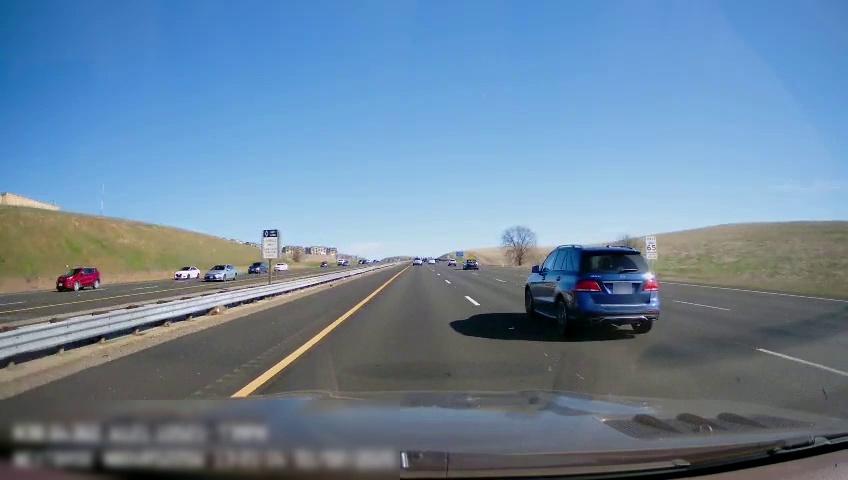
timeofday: Day
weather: Sunny
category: Drivable Space
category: Drivable Space
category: Vehicles | Car
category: Vehicles | SUV
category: Vehicles | SUV
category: Vehicles | SUV
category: Vehicles | Car
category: Vehicles | Car
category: Vehicles | Car
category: Vehicles | Car
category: Lanes | Current Lane
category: Lanes | Current Lane
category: Lanes | Alternate Lane
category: Lanes | Alternate Lane
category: Lanes | Alternate Lane
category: Lanes | Opposite Lane
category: Lanes | Opposite Lane
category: Lanes | Opposite Lane
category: Traffic | Signs